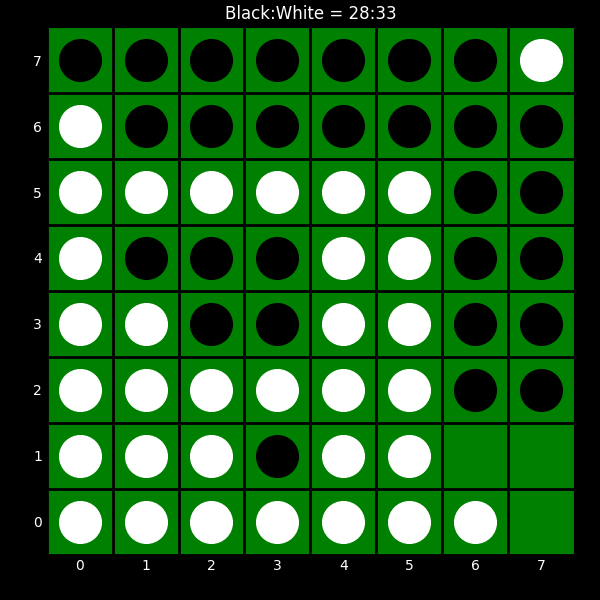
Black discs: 28
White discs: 33